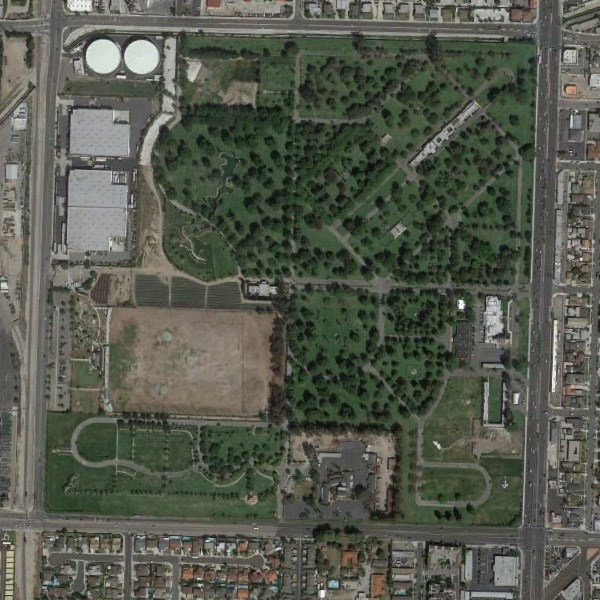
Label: Park